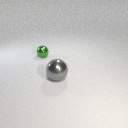
small green metal sphere behind large gray metal sphere